Question: I am working on an android Audio Recording application, our app is currently designed to work on all android phones, the Nexus 7 and the Motorola Xoom tablets.
I was wondering if there are . More specifically, any pointers on the below points would be really helpful:
- - <URL>- -

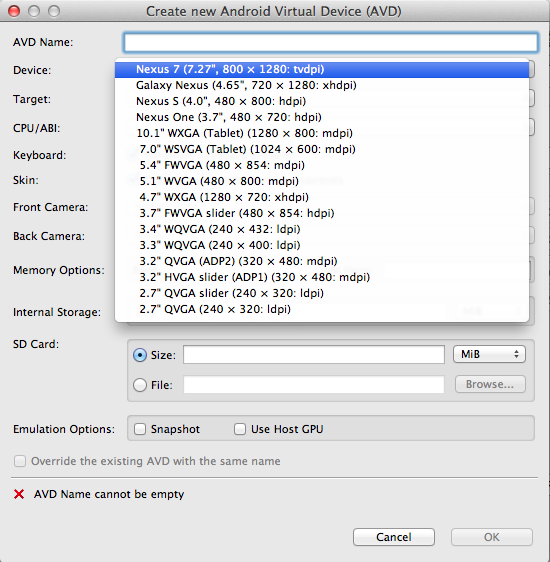
Answer: Regarding your second point, resources:
While the nexus 10 is a 'xhdpi' device, it will use the launcher icon from 'xxhdpi' "one bucket up" if available, so make sure to provide one as it will look much better/clearer/sharper. Reason is that there is room for a bigger icon on this device. Launcher icon size at xxhdpi is 144x144 pixels.
For reference see:
<URL>